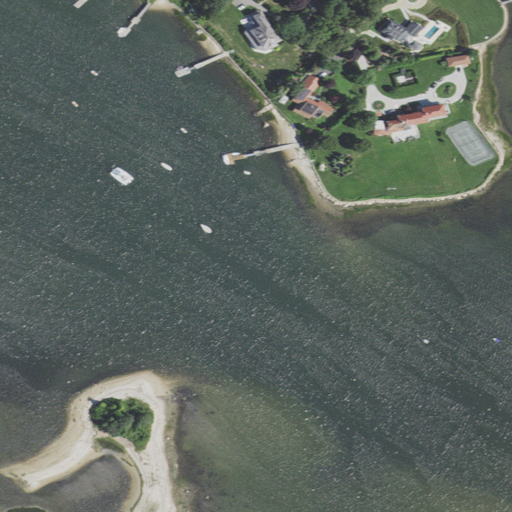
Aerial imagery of cape in Massachusetts named Allens Point containing open water, medium intensity development, barren land, low intensity development, herbaceous wetlands, and grassland